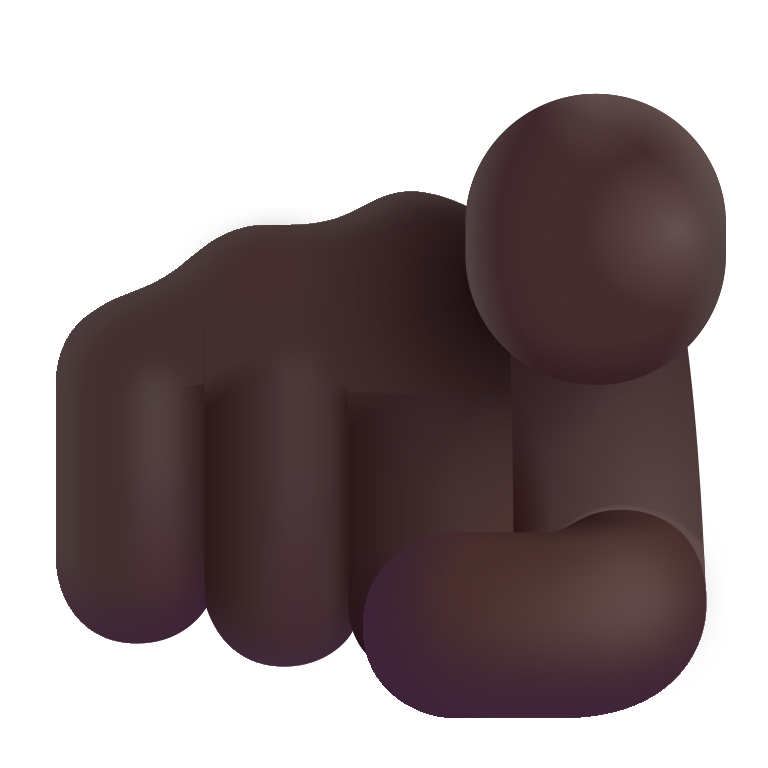
index pointing at the viewer color dark